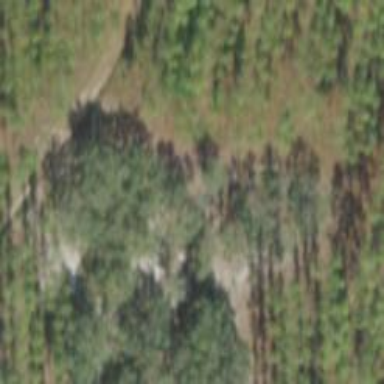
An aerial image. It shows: Mixed leaf woodland.